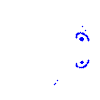
Particle: kaon